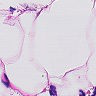
Metastatic tissue present: no